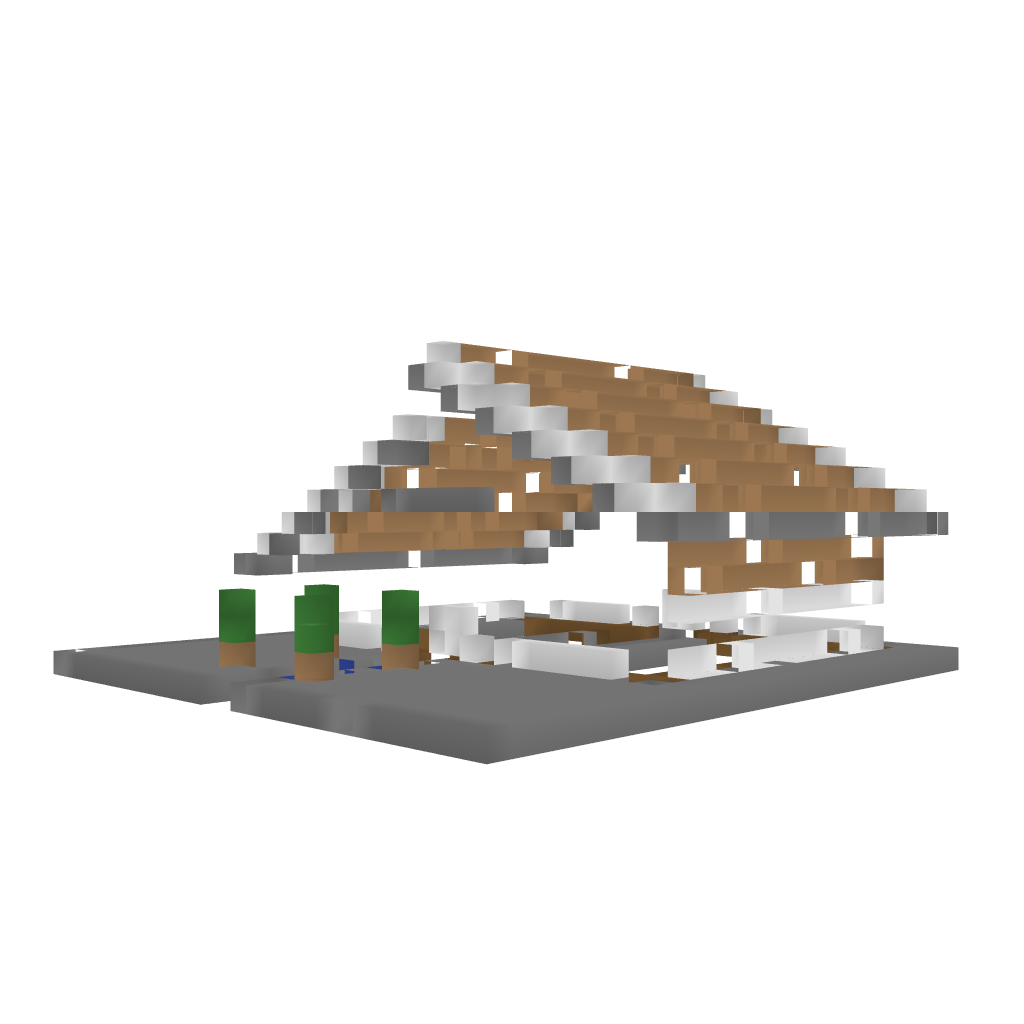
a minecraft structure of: little modern house bad low quality